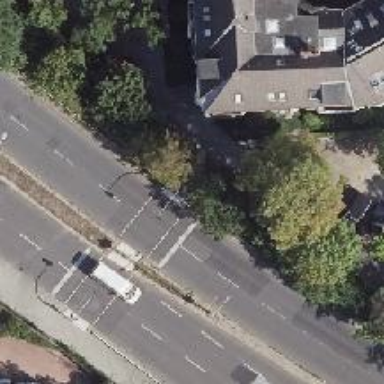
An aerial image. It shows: Road with traffic signals for signaling.